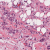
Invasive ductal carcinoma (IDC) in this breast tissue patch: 1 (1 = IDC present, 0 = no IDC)